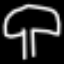
Label: mushroom